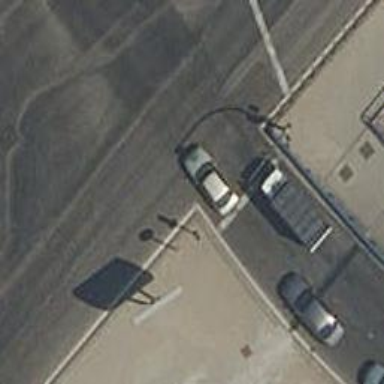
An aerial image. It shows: Road with traffic signals for signaling.